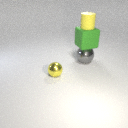
small yellow metal sphere to the left of large gray metal sphere